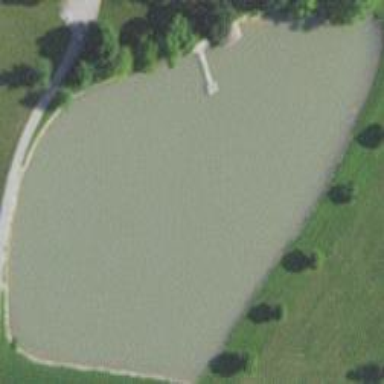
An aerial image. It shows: Pond surrounded by natural water.